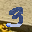
Label: 3